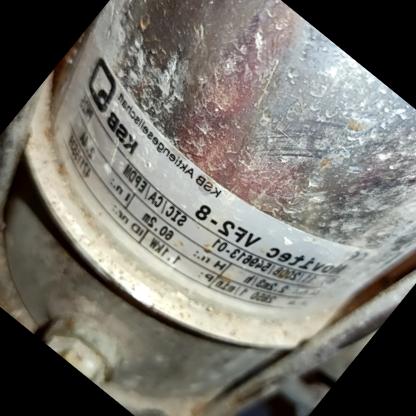
Klasa: tabliczka-znamionowa